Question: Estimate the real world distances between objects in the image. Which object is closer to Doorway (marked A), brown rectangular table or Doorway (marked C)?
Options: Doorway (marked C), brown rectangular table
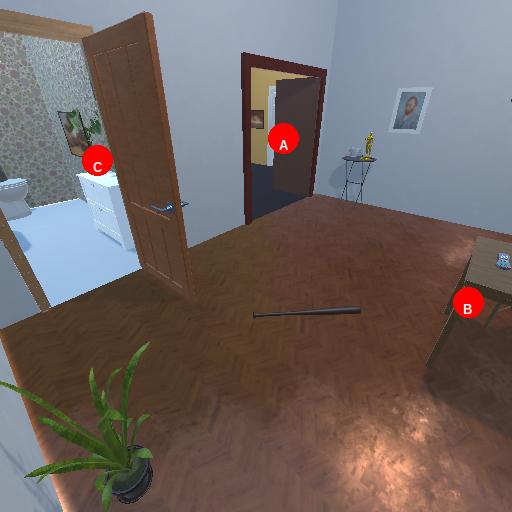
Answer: Doorway (marked C)